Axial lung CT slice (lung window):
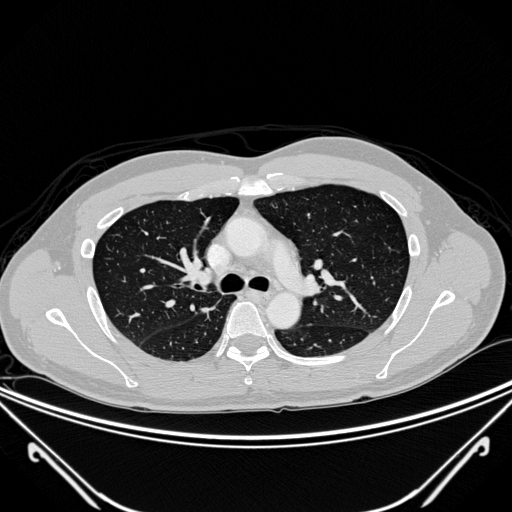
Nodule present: no